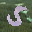
Label: 5